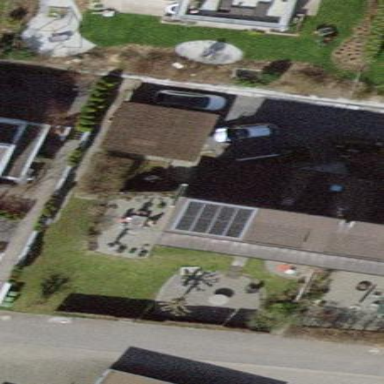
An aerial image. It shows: Semi-detached house.